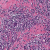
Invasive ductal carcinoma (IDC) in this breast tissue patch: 0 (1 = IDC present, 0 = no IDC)